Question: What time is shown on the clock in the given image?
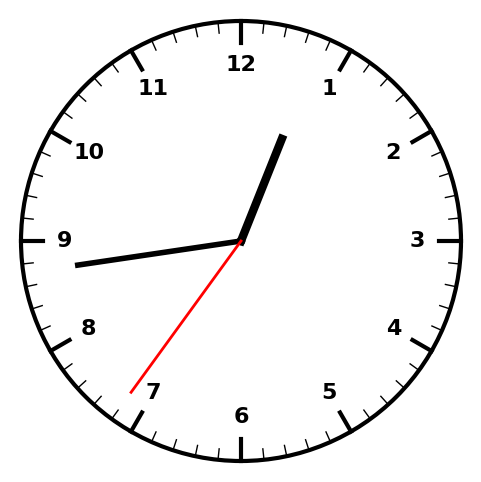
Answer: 12:43:36